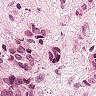
Metastatic tissue present: yes